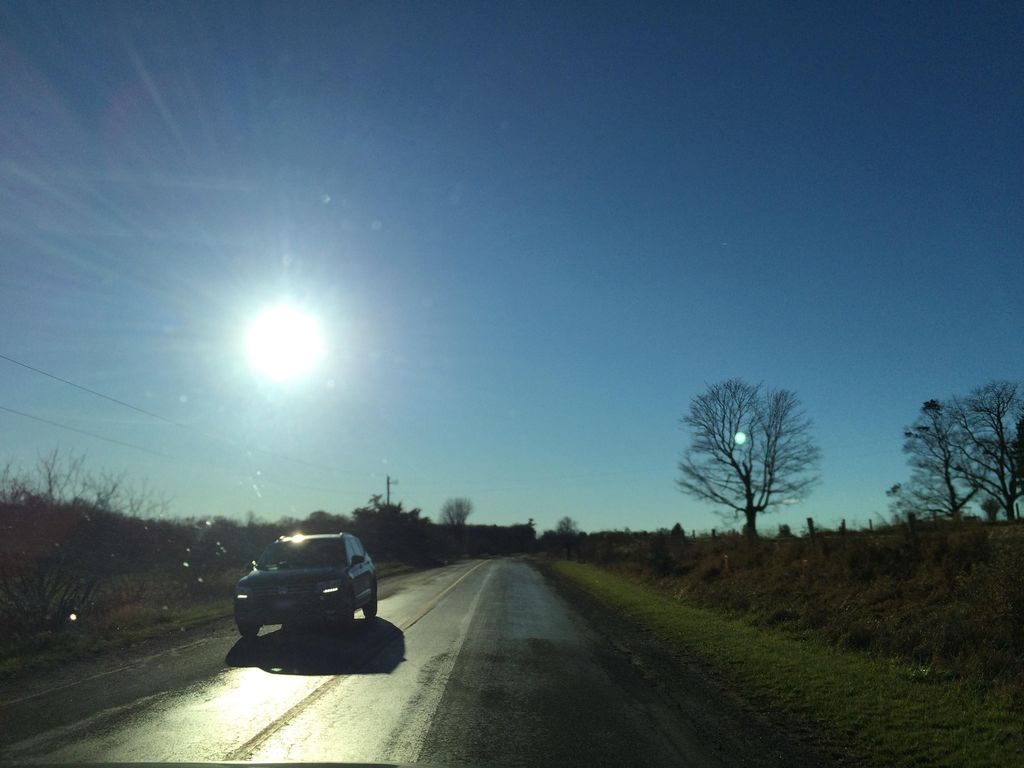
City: kitchener-waterloo